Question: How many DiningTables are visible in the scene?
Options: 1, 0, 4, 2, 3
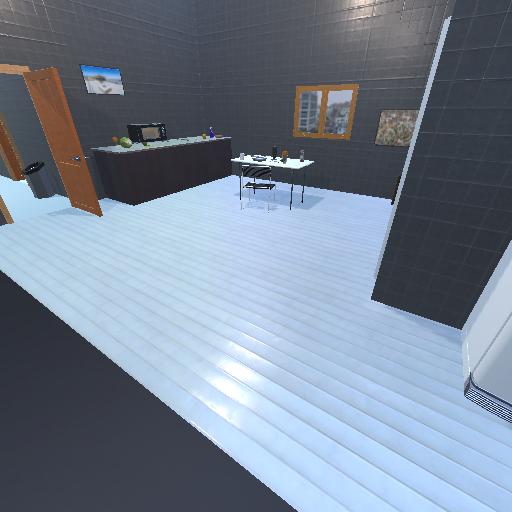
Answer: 1